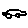
Label: car